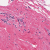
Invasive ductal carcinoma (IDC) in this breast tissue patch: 0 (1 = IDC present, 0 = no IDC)